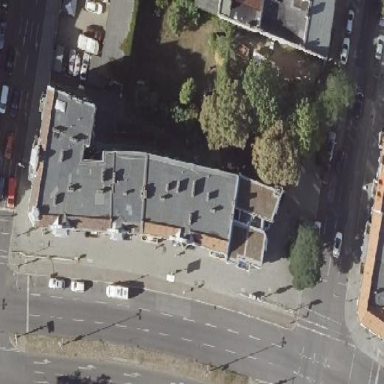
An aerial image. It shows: Residential building with saltbox roof shape.